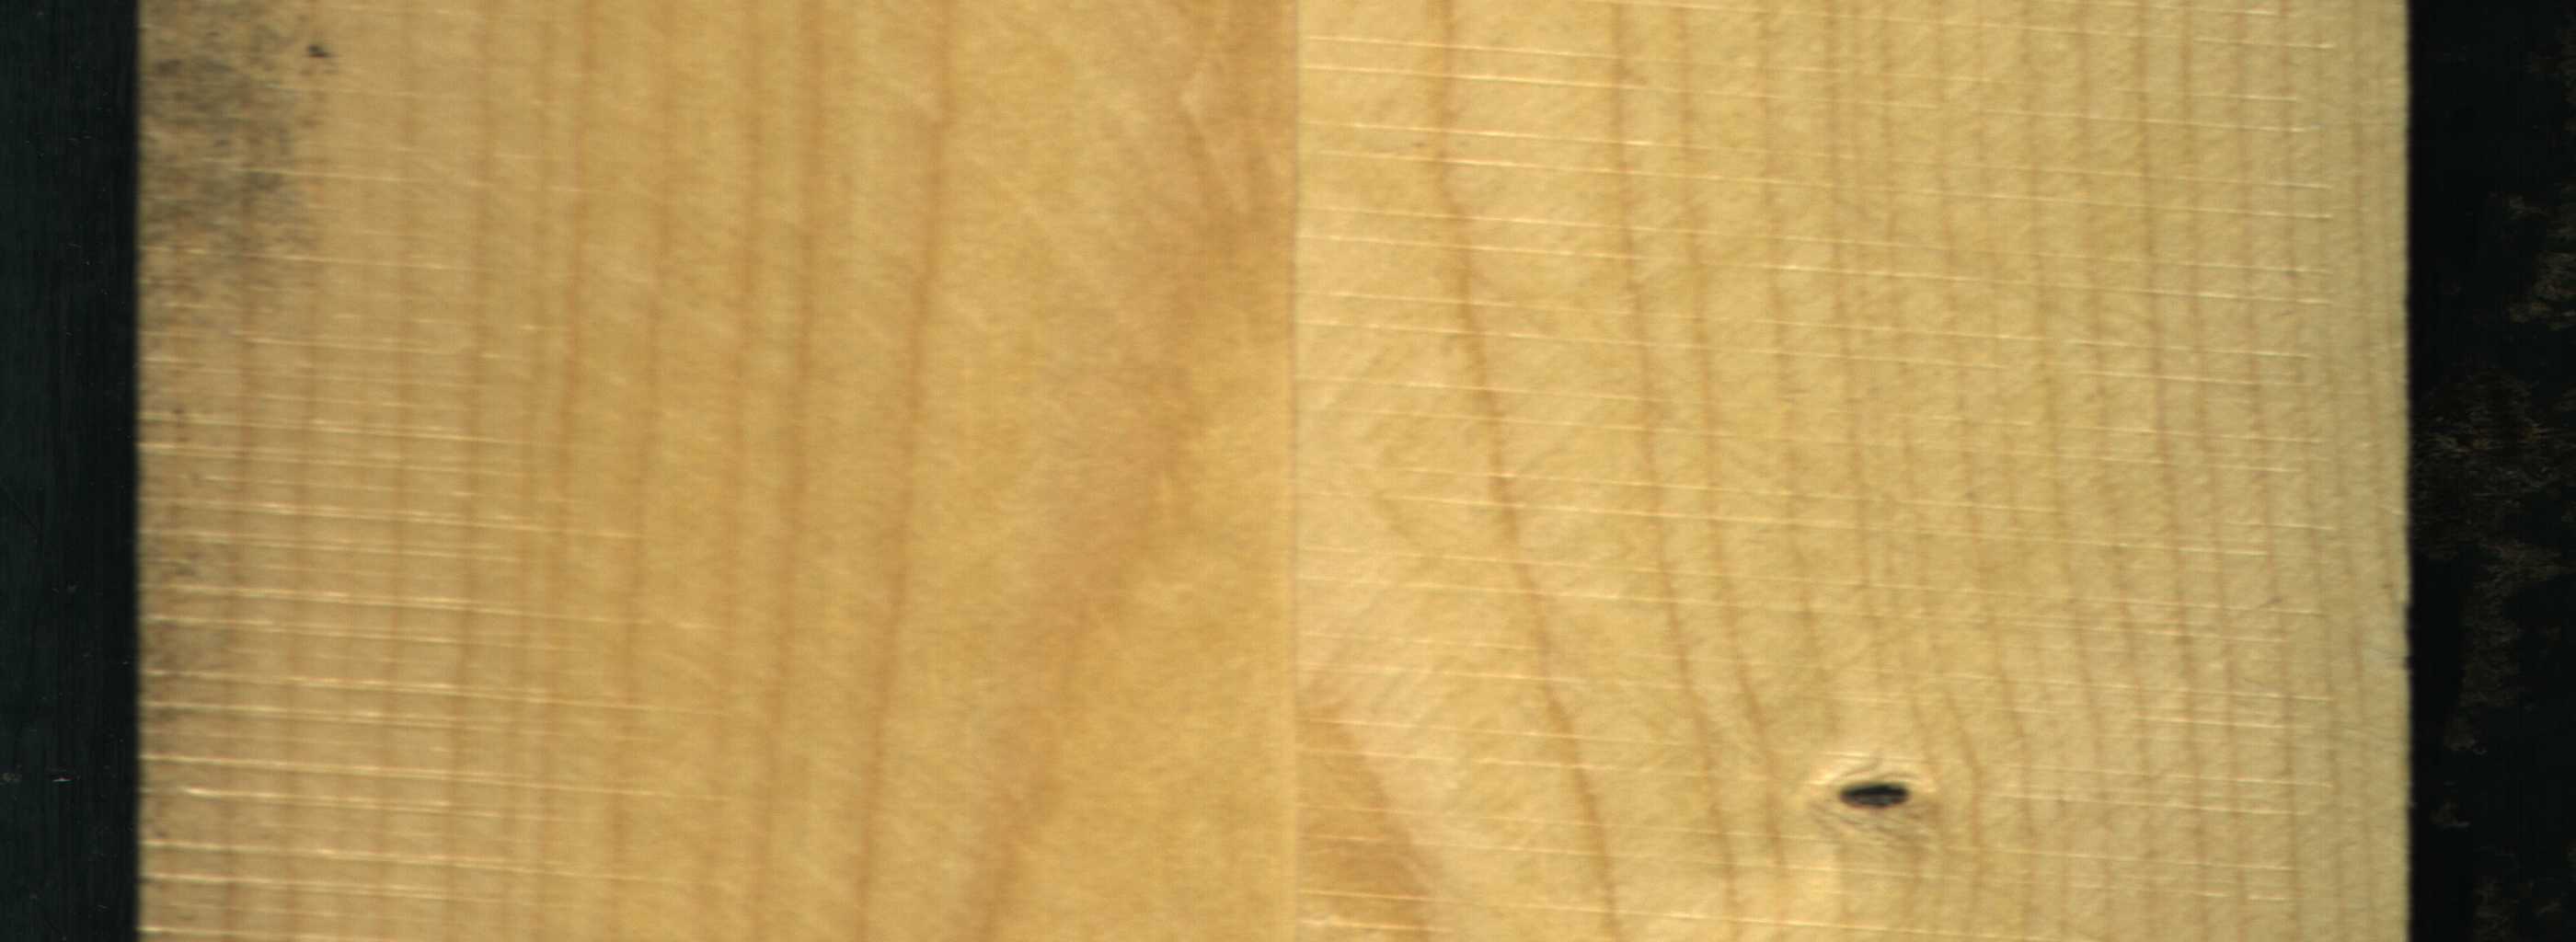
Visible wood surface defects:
Dead_Knot